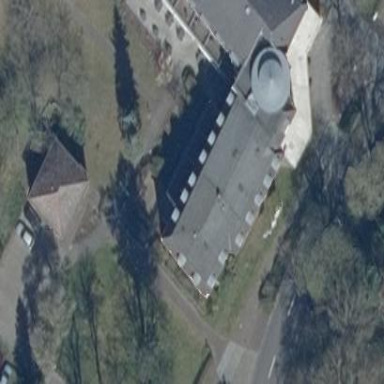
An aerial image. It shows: Part of building.